Question: With this dataset <URL>
It shows for each day, and each hour, the n-tweets made with a particular hashtag.
- 'day': day of the week. - 'hour_only': hour of the day. - 'n': total of tweets for that hour. - 'nn': total of tweets for that day. - 'n_pc': percentage of the tweets for hour/day.
Using this code:
'''
cc2 %>%
plot_ly(x = ~cc2$day, y = ~(n_pc), color = ~n_pc, hoverinfo = 'y'
) %>%
##add_bars(colors = rainbow) %>%
layout(barmode = "stack",
title = 'In what moment of the day, people tweet about #Dante2018',
xaxis = list(title = "Days of the week"),
yaxis = list(title = "Q - Quantity of tweets")
)
'''
I would like to obtain all the rows with the same space, because each space in each row represents an hour. And also, I would like to setup up the y-axis from 0 to 24.
My results by now are:

I understand that I am very close, but I don't know how to modify my graph.
Or even if the entire idea is wrong.
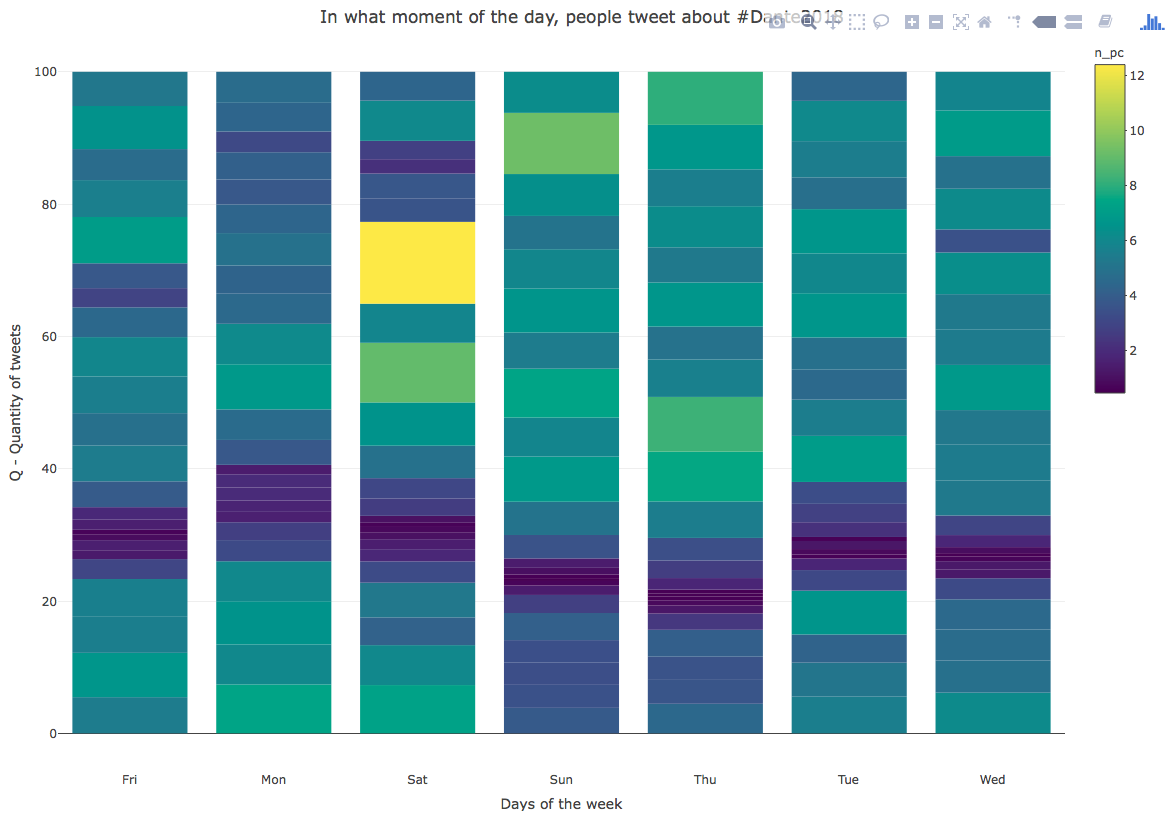
Answer: Are you after something like this?
'''
library(plotly)
cc2 %>%
plot_ly(x = ~(day), y = ~(hour_only / hour_only), color = ~n_pc, hoverinfo = 'text',
text = ~paste('Hour of the day: ', hour_only)
) %>%
##add_bars(colors = rainbow) %>%
layout(barmode = "stack",
title = 'In what moment of the day, people tweet about #Dante2018',
xaxis = list(title = "Days of the week"),
yaxis = list(title = "Q - Quantity of tweets")
)
'''
<URL>
---
: You might want to rethink your y-axis label since 'y' here is the time of the day, and not the quantity of tweets. Your color labelling, I believe, takes care of the percentage of tweets in a specific hour.